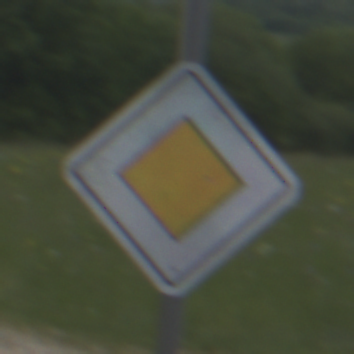
Verkehrszeichen: Vorfahrtsstrasse
Umgebung: Outdoor, RoadRail
Tageszeit: Midday
Wetter: PartlyCloudy
Licht: Natural
Jahreszeit: NotSpecified
Kontrast: LowContrast